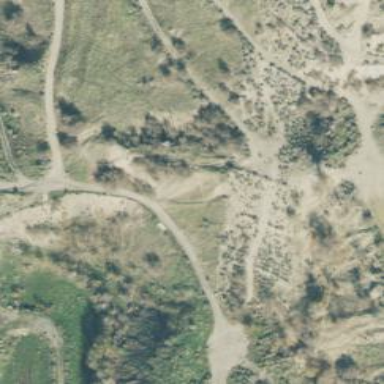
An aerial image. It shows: Disc golf tee.